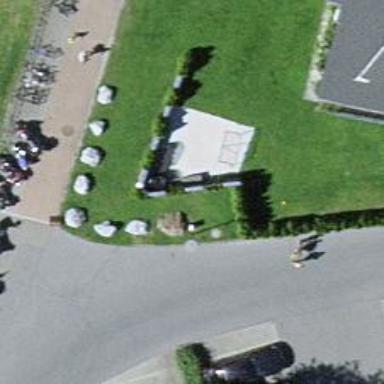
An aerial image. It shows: Hedge barrier.